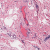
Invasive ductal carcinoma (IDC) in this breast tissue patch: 0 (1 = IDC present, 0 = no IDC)